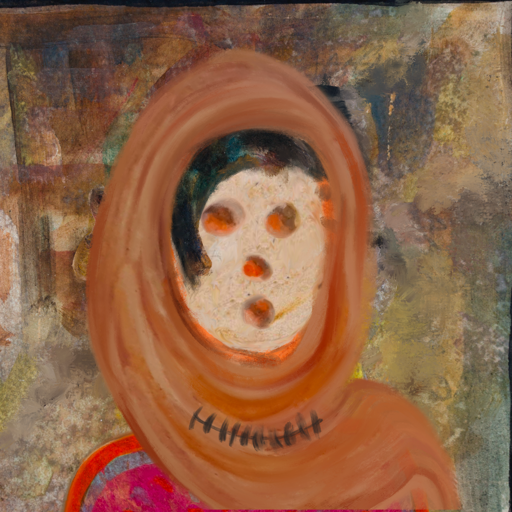
Background: Mosgoul, Head And Neck Front: Rupkatha, Face Front: Rupkatha, Bust: Sisters, Hair Front: Pipe, Head Accessory: Pious_Lady_Scarf, Second Necklace: Blank, Necklace: In_The_Sun, Baby: Blank